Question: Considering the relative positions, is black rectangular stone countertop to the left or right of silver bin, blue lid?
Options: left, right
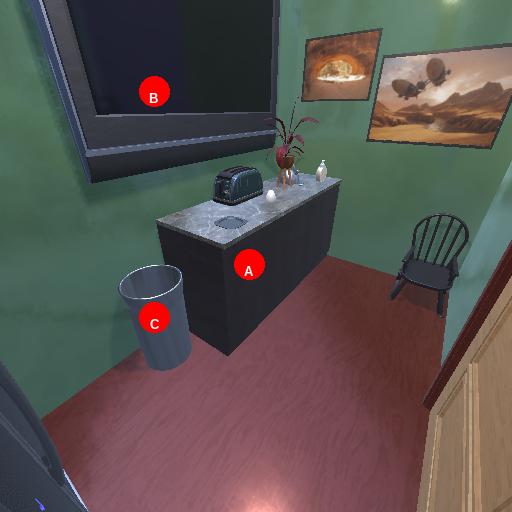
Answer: left